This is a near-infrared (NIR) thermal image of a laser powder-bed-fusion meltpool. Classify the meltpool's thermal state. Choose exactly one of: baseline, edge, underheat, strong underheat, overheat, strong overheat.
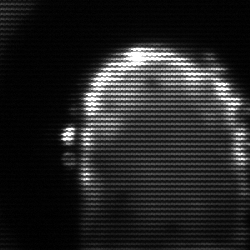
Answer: baseline